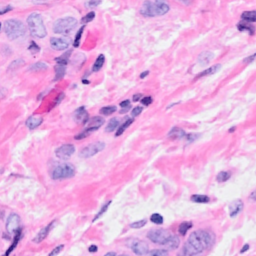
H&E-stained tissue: Breast